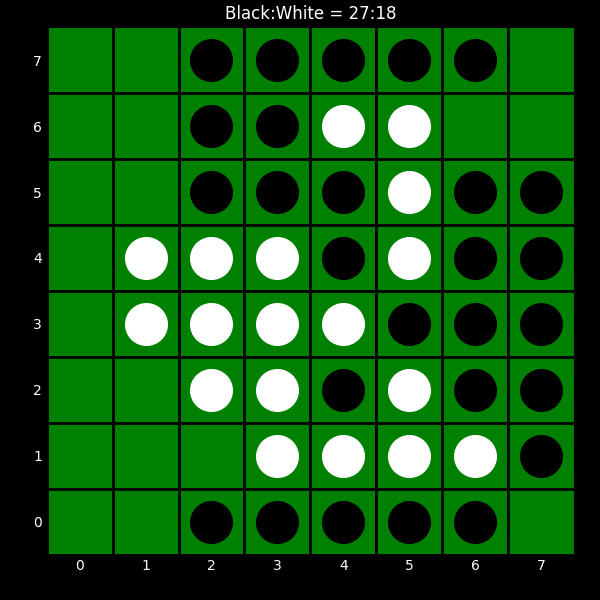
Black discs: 27
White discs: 18